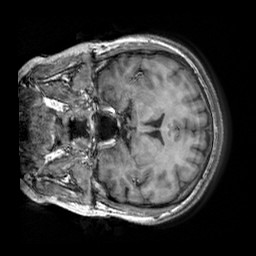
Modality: T1w
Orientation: coronal
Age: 22
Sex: female
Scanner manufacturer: siemens
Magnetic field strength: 3 T
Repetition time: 2.3 s
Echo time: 0.00303 s